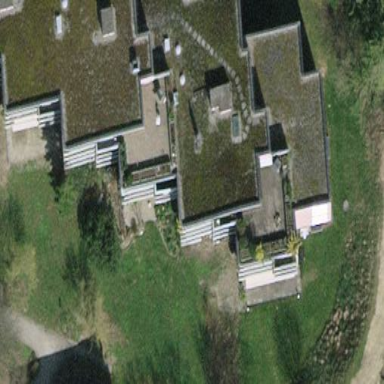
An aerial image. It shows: Building with apartments and flat roof.